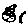
Label: moon